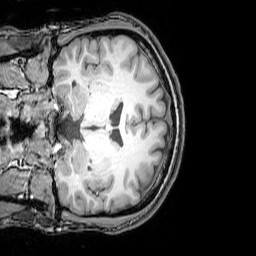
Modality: T1w
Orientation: coronal
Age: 24
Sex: male
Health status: healthy
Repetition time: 0.081 s
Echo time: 0.037 s